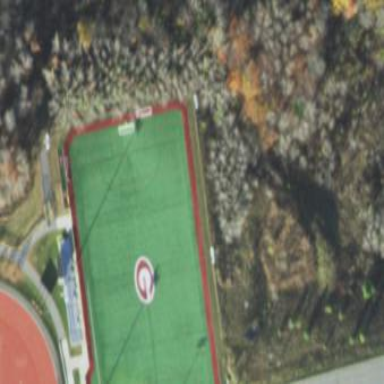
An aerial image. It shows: Artificial turf soccer pitch for leisure land.